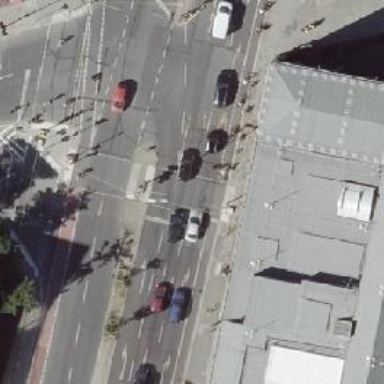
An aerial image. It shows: Road with traffic signals.